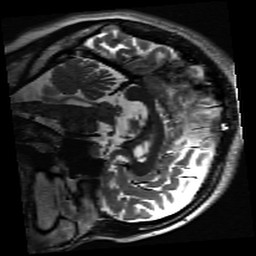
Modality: inplaneT2
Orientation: sagittal